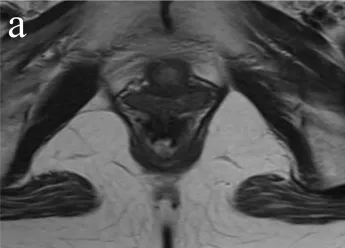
(a) MRI.
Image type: radiology (mri)